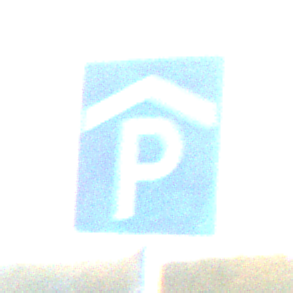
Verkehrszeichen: Parkhaus
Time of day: SunriseSunset
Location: Outdoor (RoadRail)
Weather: PartlyCloudy
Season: NotSpecified
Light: Natural